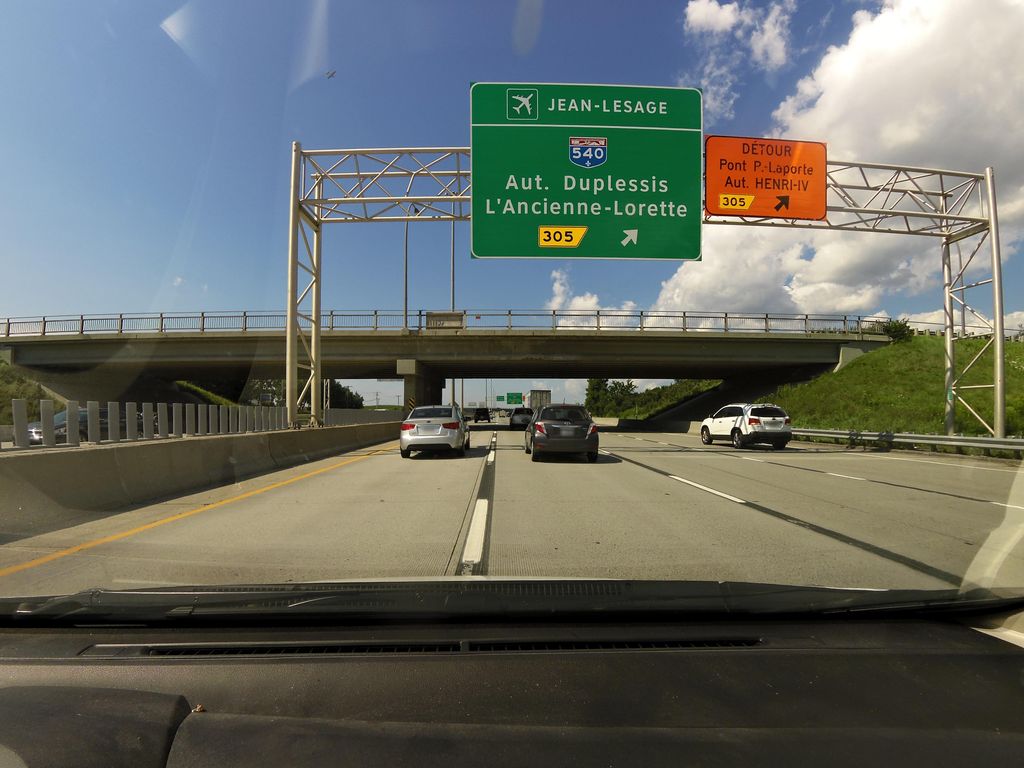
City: quebec_city